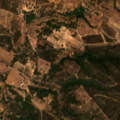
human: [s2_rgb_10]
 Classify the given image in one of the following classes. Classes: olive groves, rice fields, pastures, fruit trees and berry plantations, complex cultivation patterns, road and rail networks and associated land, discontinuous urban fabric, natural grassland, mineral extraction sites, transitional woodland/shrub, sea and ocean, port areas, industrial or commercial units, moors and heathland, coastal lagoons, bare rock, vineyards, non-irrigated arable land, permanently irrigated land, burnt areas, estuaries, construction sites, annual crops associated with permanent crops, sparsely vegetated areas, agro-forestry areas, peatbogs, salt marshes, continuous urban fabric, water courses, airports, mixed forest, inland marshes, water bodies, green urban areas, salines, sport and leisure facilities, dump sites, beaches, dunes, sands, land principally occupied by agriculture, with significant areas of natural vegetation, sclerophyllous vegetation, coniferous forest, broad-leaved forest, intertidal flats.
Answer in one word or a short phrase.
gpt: complex cultivation patterns, land principally occupied by agriculture, with significant areas of natural vegetation, broad-leaved forest, transitional woodland/shrub